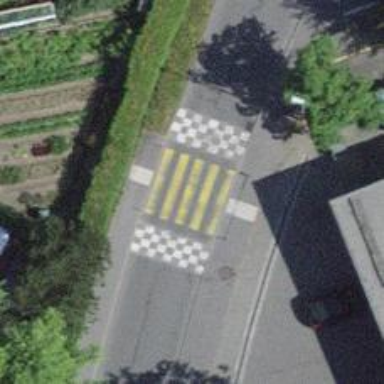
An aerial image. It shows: Footway with zebra crossing.